Question: Yesterday I installed Eclipse Luna to develop for android... I installed the google SDK and everything seemed to work fine... but when im looking a Graphical Layout of a given activity Luna blows up and starts to give me a screen as SS below:

To get around that i have to force quit eclipse and reopen... the problem is that XML is not a very good tool to build interfaces with... is there anything i can do to maybe increase the heap size?!? or something like that???
Extra Details:
- - - -
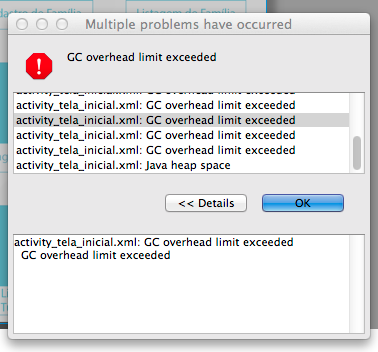
Answer: You can increase the max heap size allocated to Eclipse by adjusting the '-Xmx' value in the 'eclipse.ini' config file.
Example:
'''
-startup
plugins/org.eclipse.equinox.launcher_1.3.0.v20120522-1813.jar
--launcher.library
plugins/org.eclipse.equinox.launcher.gtk.linux.x86_64_1.1.200.v20120913-144807
-showsplash
org.eclipse.platform
--launcher.XXMaxPermSize
256m
--launcher.defaultAction
openFile
-vmargs
-Xms512m
-Xmx1024m
-XX:+UseParallelGC
-XX:PermSize=256M
-XX:MaxPermSize=512M
'''
See <URL> for the location of the file.
If the error is still occurring even after increasing the max heap size beyond the maximum allowable by the OS, then most probably your Eclipse installation has a bug in one of its plugins.